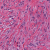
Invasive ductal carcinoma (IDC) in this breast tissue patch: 0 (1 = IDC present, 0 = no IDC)